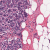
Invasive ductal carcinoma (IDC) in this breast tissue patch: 0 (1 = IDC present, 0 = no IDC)